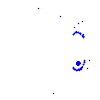
Particle: electron